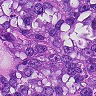
Metastatic tissue present: yes